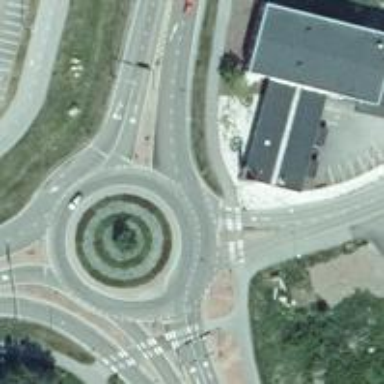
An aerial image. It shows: Secondary road with asphalt surface leading to roundabout junction.